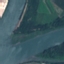
Land use / land cover: River